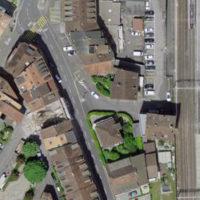
EUNIS habitat code: 54
Species observed at this site:
Mirabilis jalapa